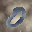
Label: 0